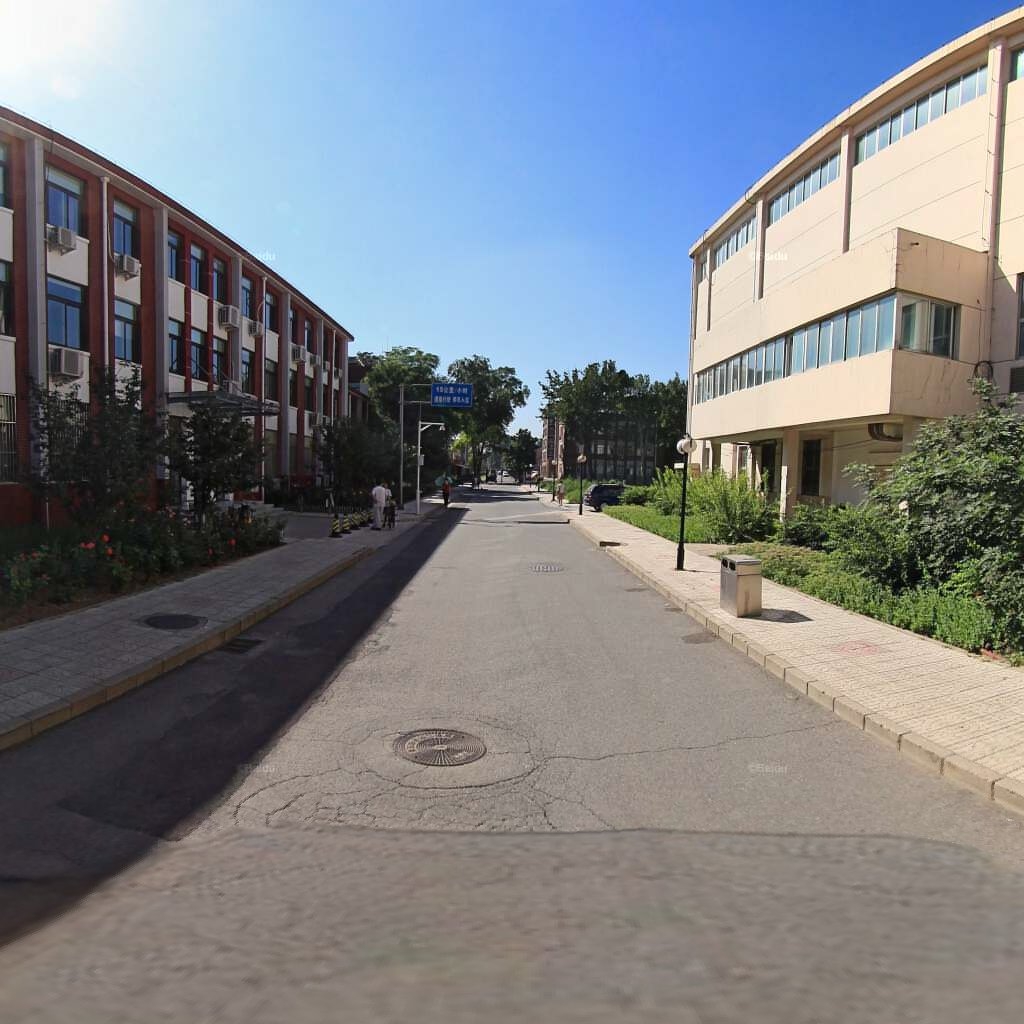
Region: Haidian
Road damage annotations: alligator crack, transverse crack, manhole cover, manhole cover, manhole cover